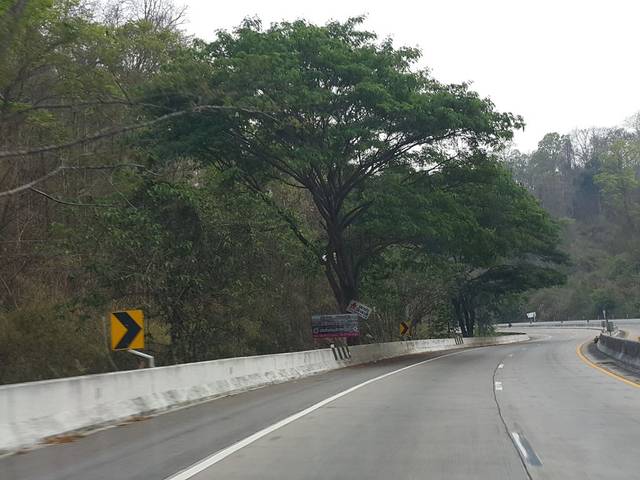
Region: Thailand
Coordinates: 18.405, 99.213